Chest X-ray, PA view. Patient: 54 years old, sex F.
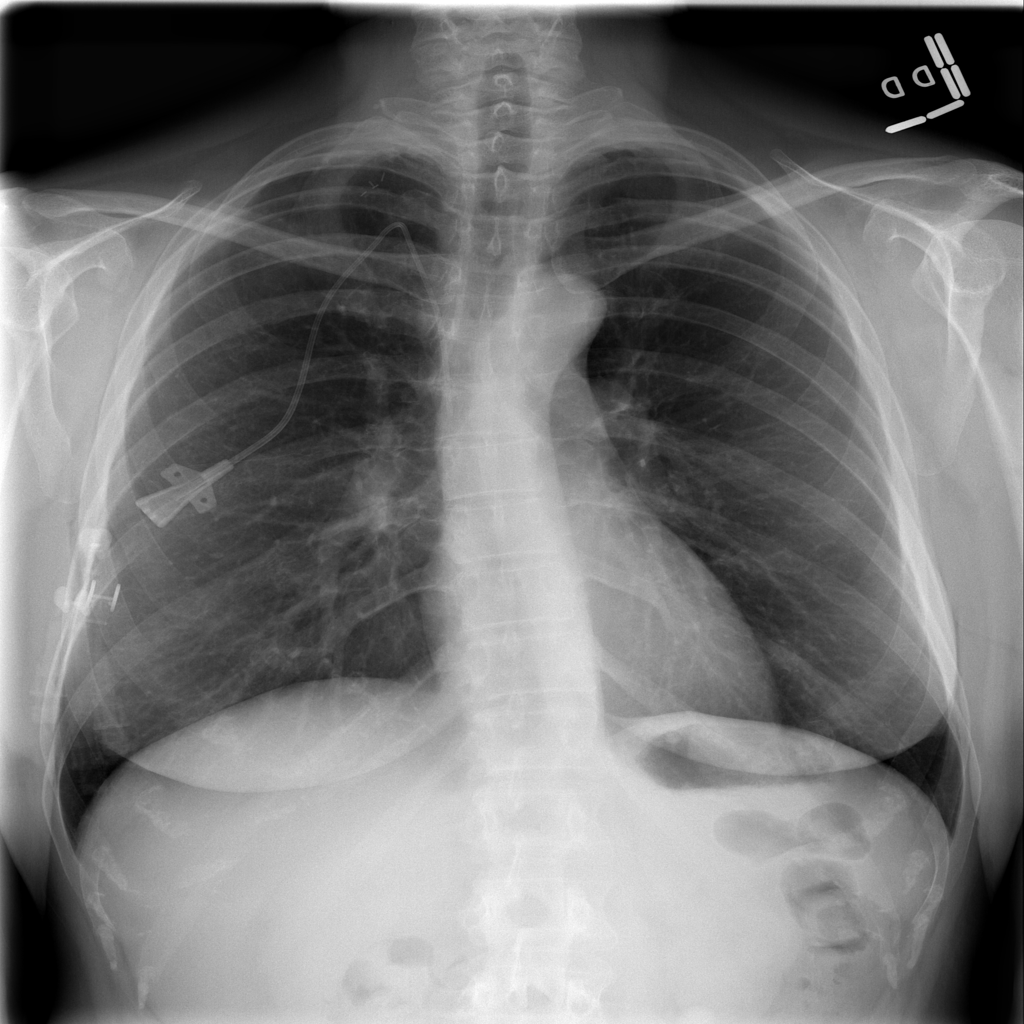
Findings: Pleural_Thickening